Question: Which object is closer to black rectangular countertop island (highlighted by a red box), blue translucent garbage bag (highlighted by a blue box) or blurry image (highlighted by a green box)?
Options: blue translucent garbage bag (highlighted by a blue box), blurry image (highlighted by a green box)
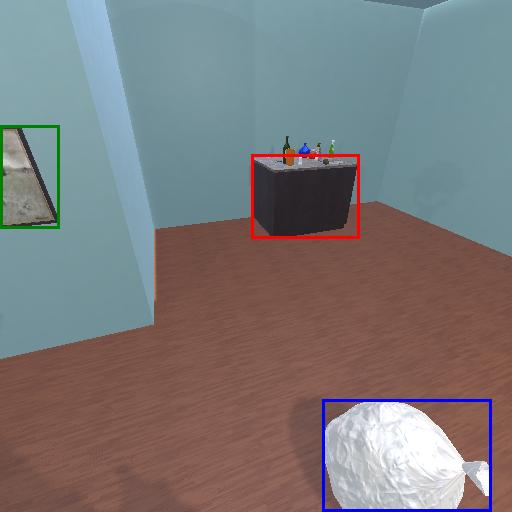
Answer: blue translucent garbage bag (highlighted by a blue box)